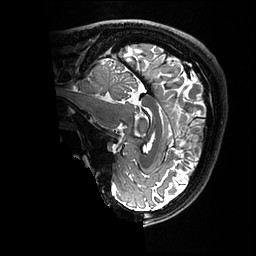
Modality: T2w
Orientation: sagittal
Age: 23
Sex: male
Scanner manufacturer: ge
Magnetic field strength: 3 T
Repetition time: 3.202 s
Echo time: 0.05923 s